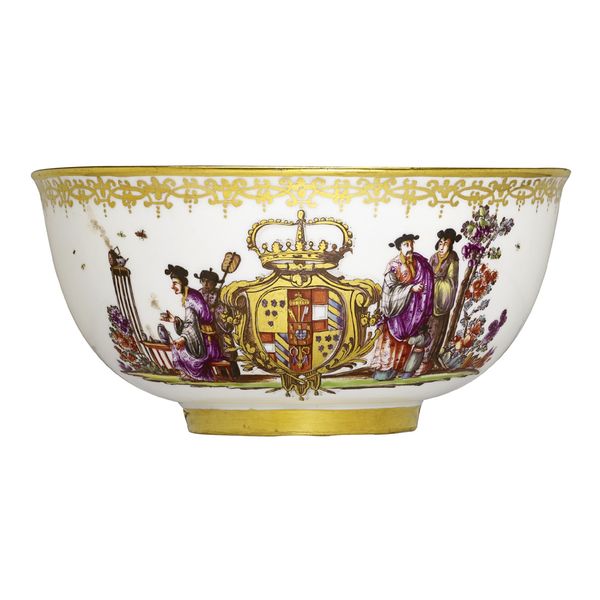
Titel: Kumme mit dem Wappen des Antonio Farnese, Herzog von Parma
Künstler: Königlich Sächsische Porzellan-Manufaktur (Meißen)
Standort: Hamburg
Institution: Museum für Kunst und Gewerbe Hamburg
Schlagwörter: keramik, ornamente, porzellan, vergoldet, wappen, kumme, serviergeschirr, gefäß, völker, nationalitäten